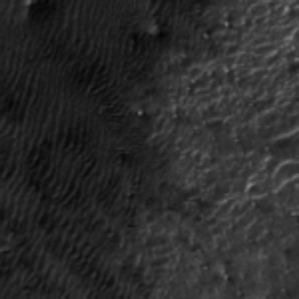
Label: frost